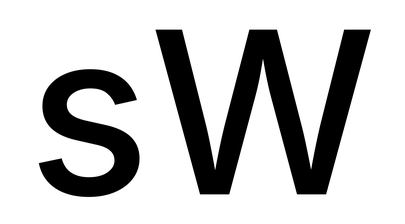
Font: Inter_Medium